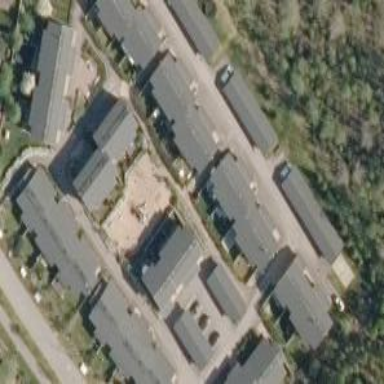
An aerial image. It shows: Alley classified as service road.